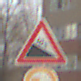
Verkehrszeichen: Gefaelle10
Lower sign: UeberholverbotKraftfahrzeuge
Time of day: MorningAfternoon
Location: Outdoor (Urban)
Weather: PartlyCloudy
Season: NotSpecified
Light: Natural